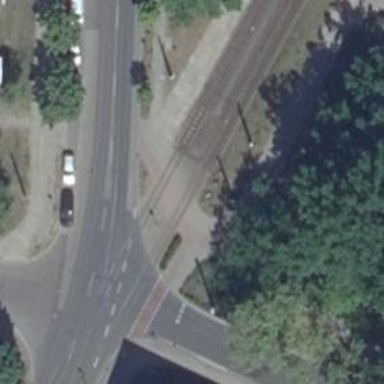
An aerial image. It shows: Tram crossing on the railway.